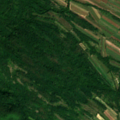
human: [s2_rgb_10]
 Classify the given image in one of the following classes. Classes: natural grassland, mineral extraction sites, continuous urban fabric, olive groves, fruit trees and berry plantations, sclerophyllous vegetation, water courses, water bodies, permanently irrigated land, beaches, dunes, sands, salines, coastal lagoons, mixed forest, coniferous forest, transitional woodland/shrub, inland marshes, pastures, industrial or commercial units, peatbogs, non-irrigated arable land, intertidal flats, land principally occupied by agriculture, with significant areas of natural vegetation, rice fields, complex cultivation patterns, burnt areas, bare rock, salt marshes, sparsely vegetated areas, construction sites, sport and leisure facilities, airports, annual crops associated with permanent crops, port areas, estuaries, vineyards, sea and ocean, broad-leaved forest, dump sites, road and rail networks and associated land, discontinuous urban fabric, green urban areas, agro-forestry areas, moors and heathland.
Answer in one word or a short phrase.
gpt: non-irrigated arable land, land principally occupied by agriculture, with significant areas of natural vegetation, broad-leaved forest, transitional woodland/shrub